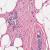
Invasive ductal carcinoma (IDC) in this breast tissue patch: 0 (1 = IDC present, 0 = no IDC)